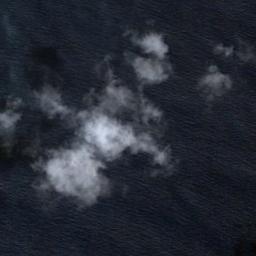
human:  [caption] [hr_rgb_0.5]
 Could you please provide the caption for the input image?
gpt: A thin cloud floats on the sea .

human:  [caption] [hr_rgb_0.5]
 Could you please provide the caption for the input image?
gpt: The cumulus clouds are located above the surface of the sea .

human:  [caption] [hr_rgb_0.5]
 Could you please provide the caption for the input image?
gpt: The white cloud is above bare land .

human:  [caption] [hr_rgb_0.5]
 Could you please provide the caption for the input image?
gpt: White clouds on blue sea .

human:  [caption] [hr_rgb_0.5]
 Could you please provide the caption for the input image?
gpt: A few pieces of white clouds over a blue sea .